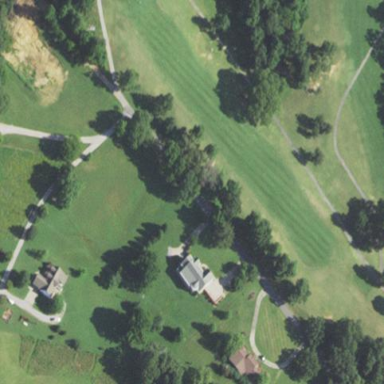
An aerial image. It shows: Area of rough grass used for golf.